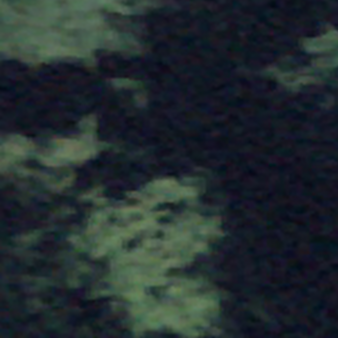
Label: other